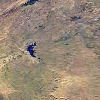
Label: land